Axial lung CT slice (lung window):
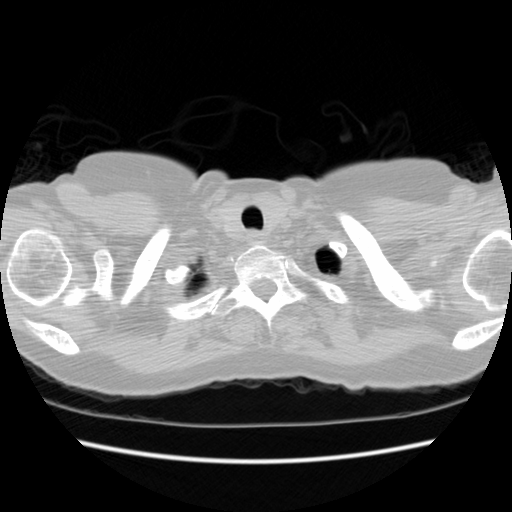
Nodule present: no